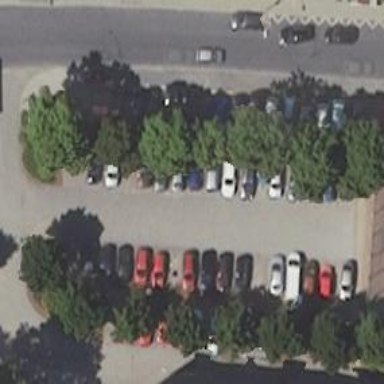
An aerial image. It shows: Street lined with deciduous broadleaved trees.